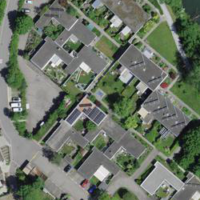
EUNIS habitat code: 54
Species observed at this site:
Cardamine pratensis